Question: I help maintain a website for a church and we have just noticed that our Google results have somehow been spoofed. The result and links point to the church's website, but the text descriptions are all wrong. I have checked the actual code of the site (head is copied below) and nothing is amiss. There are no strange files on our server, nor is there anything wrong with the site itself.
My question is how is this possible and is there any way to correct it?

'''
<?php
/**
* The Header for our theme.
*
* Displays all of the <head> section and everything up till <div id="main">
*
* @package WordPress
* @subpackage Twenty_Ten
* @since Twenty Ten 1.0
*/
global $fumco;
?><!DOCTYPE html>
<html <?php language_attributes(); ?>>
<head>
<meta charset="<?php bloginfo( 'charset' ); ?>" />
<title><?php
/*
* Print the <title> tag based on what is being viewed.
*/
global $page, $paged;
wp_title( '|', true, 'right' );
// Add the blog name.
bloginfo( 'name' );
// Add the blog description for the home/front page.
$site_description = get_bloginfo( 'description', 'display' );
if ( $site_description && ( is_home() || is_front_page() ) )
echo " | $site_description";
// Add a page number if necessary:
if ( $paged >= 2 || $page >= 2 )
echo ' | ' . sprintf( __( 'Page %s', 'twentyten' ), max( $paged, $page ) );
?></title>
<link rel="profile" href="http://gmpg.org/xfn/11" />
<link rel="stylesheet" type="text/css" media="all" href="<?php bloginfo( 'stylesheet_url' ); ?>" />
<link rel="pingback" href="<?php bloginfo( 'pingback_url' ); ?>" />
<?php
/* We add some JavaScript to pages with the comment form
* to support sites with threaded comments (when in use).
*/
if ( is_singular() && get_option( 'thread_comments' ) )
wp_enqueue_script( 'comment-reply' );
/* Always have wp_head() just before the closing </head>
* tag of your theme, or you will break many plugins, which
* generally use this hook to add elements to <head> such
* as styles, scripts, and meta tags.
*/
wp_head();
?>
<script src="<?php bloginfo('template_directory');?>/js/jquery-1.3.2.min.js" type="text/javascript" charset="utf-8"></script>
<!-- Slider script -->
<script src="<?php bloginfo('template_directory');?>/js/scripts.js" type="text/javascript" charset="utf-8"></script>
<!-- Home page tabs -->
<script type="text/javascript" charset="utf-8">
$(function () {
var tabContainers = $('div.tabs > div');
tabContainers.hide().filter(':first').show();
$('div.tabs ul.tabNavigation a').click(function () {
tabContainers.hide();
tabContainers.filter(this.hash).show();
$('div.tabs ul.tabNavigation a').removeClass('selected');
$(this).addClass('selected');
return false;
}).filter(':first').click();
});
</script>
<!-- Script for TypeKit font implementation -->
<script type="text/javascript" src="http://use.typekit.com/kgp1dfc.js"></script>
<script type="text/javascript">try{Typekit.load();}catch(e){}</script>
<!-- Facebook Wall Feeds -->
<script type="text/javascript" src="<?php bloginfo('template_directory');?>/js/jquery.neosmart.fb.wall.js"></script>
<link rel="stylesheet" type="text/css" href="<?php bloginfo('template_directory');?>/js/jquery.neosmart.fb.wall.css" media="screen">
<!-- Scripts for implementing drop down menus -->
<link rel="stylesheet" type="text/css" href="<?php bloginfo('template_directory');?>/css/superfish.css" media="screen">
<link rel="stylesheet" type="text/css" href="<?php bloginfo('template_directory');?>/css/superfish-navbar.css" media="screen">
<script type="text/javascript" src="<?php bloginfo('template_directory');?>/js/hoverIntent.js"></script>
<script type="text/javascript" src="<?php bloginfo('template_directory');?>/js/superfish.js"></script>
<script type="text/javascript">
$.fn.setAllToMaxHeight = function(){
return this.height( Math.max.apply(this, $.map( this , function(e){
return $(e).height()
}) ));
}
// initialise plugins
jQuery(function(){
jQuery('ul.sf-menu').superfish();
adjustNavigation();
$('.menu-col').setAllToMaxHeight();
if ($('.accordion').length > 0) {
$('.accordion .ac-header').click(function() {
panel = $(this).parents('.ac-panel');
$('.ac-content', panel).slideToggle();
})
}
jQuery('.twitter-feeds a').attr('target', '_blank');
$("#frmsga").submit(function() {
var emailfilter=/^\w+[\+\.\w-]*@([\w-]+\.)*\w+[\w-]*\.([a-z]{2,4}|\d+)$/i;
$("#txtname, #txtemail").removeClass('error-input');
var is_valid = true;
if ($("#txtname").val()==""){
$("#txtname").addClass('error-input').focus();
return false;
}
if (emailfilter.test($("#txtemail").val())==false) {
$("#txtemail").addClass('error-input').focus();
return false;
}
return true;
});
});
$(window).resize(function() {
adjustNavigation();
});
function adjustNavigation() {
var padLeft = jQuery('#site-title').offset().left;
jQuery('ul.sf-menu li:eq(0)').css('margin-left',padLeft+'px');
jQuery('ul.sf-menu > li').each(function(index, value) {
jQuery('li:eq(0)', this).css({
'margin-left':padLeft+'px'
});
jQuery('li:eq(0) a', this).addClass('mnu-first');
});
}
function sga_submit() {
var emailfilter=/^\w+[\+\.\w-]*@([\w-]+\.)*\w+[\w-]*\.([a-z]{2,4}|\d+)$/i;
$("#txtname, #txtemail").removeClass('error-input');
var is_valid = true;
if ($("#txtname").val()==""){
$("#txtname").addClass('error-input').focus();
is_valid = false;
}
if (emailfilter.test($("#txtemail").val())==false) {
$("#txtemail").addClass('error-input').focus();
is_valid = false
}
return is_valid;
}
</script>
<style type="text/css">
.single .<?php echo $fumco->news_page_id;?> {background-position: 0 -30px;}
.single .<?php echo $fumco->news_page_id;?> a {color: #b27262;}
</style>
</head>
'''
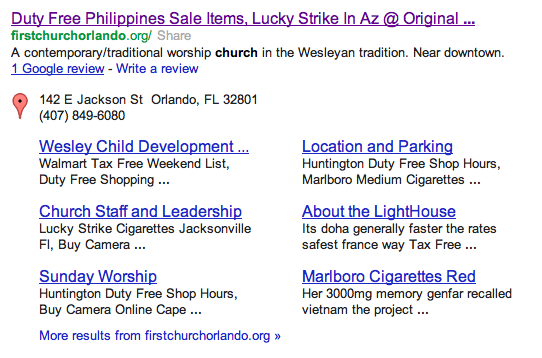
Answer: It's possible your site got hacked somehow. Look at the cached copy that Google has: <URL>
Not only will you see tons of keywords and that your title tag has changed, but here is what's interesting and probably the source of the issue:
'''
<!-- All in One SEO Pack 1.6.15.2 by Michael Torbert of Semper Fi Web Design[82,129] -->
<meta name="description" content="Duty Free Philippines Sale Items, Lucky Strike In Az @ Genuine Duty Free Cigarettes Online" />
<meta name="keywords" content="Duty, Free, Philippines, Sale, Items, Lucky, Strike, In, Az, " />
'''
Investigate the all in one SEO pack plugin, change all website passwords... that should solve your issue